Field crop: maize
Growth stage: 2
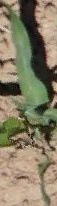
Species: maize